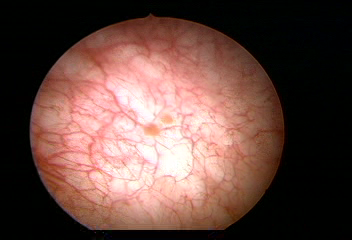
Modality: WLC
Class: Normal mucosa
Bladder cancer association: No